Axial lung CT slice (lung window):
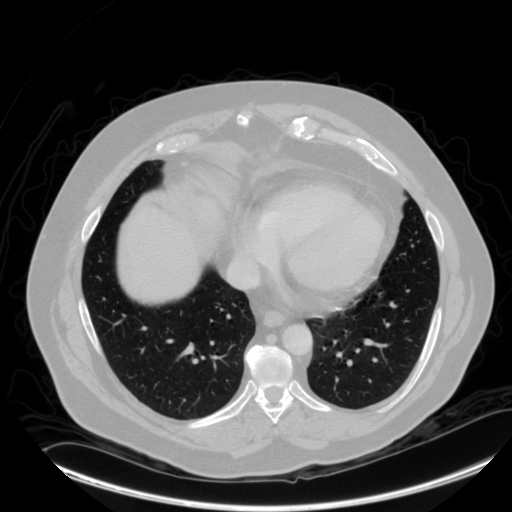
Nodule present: no